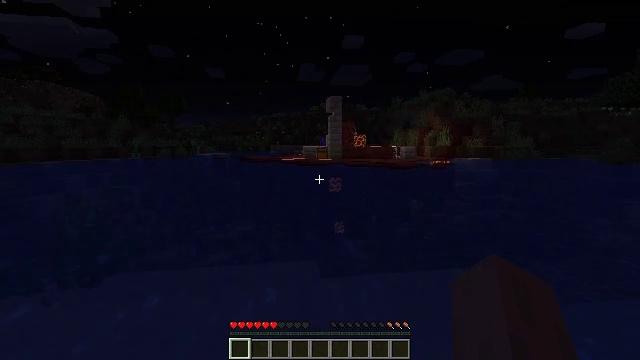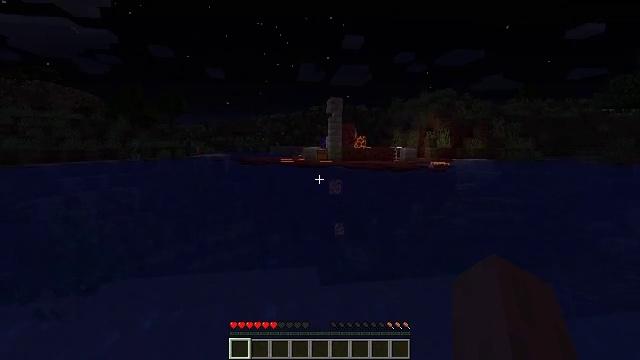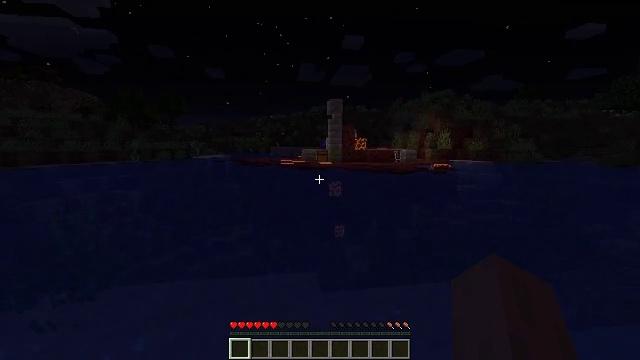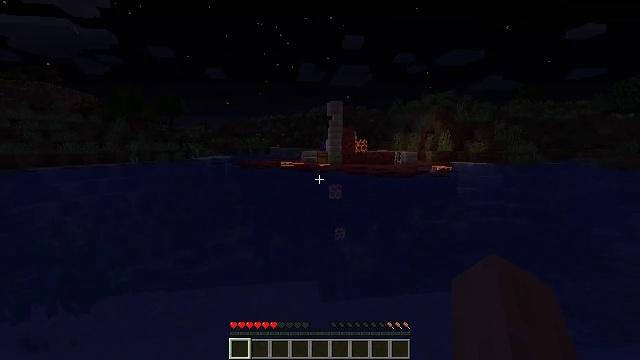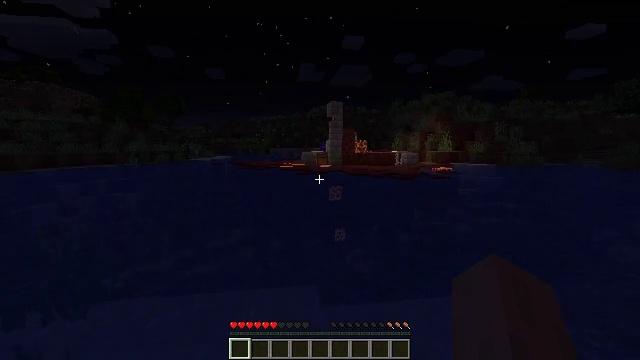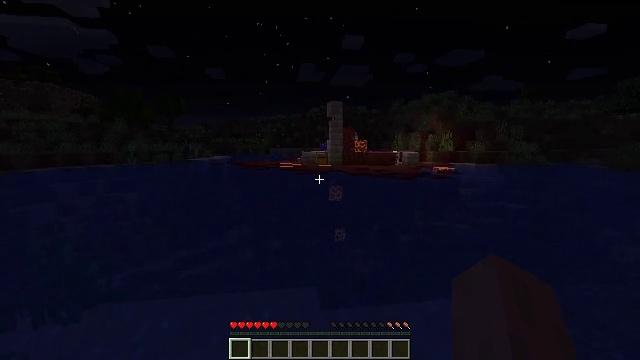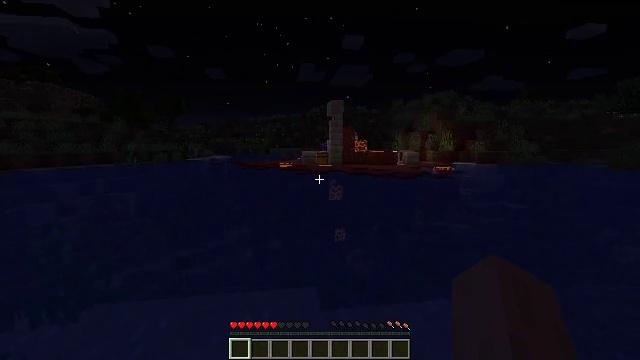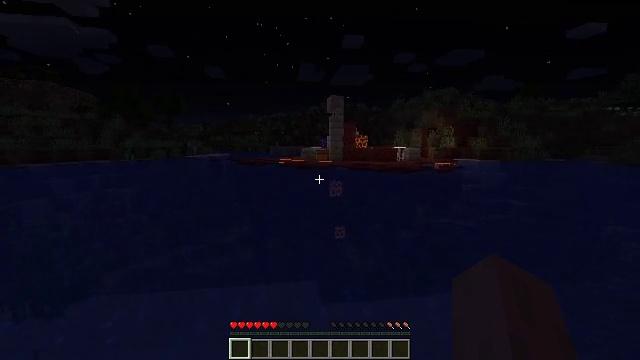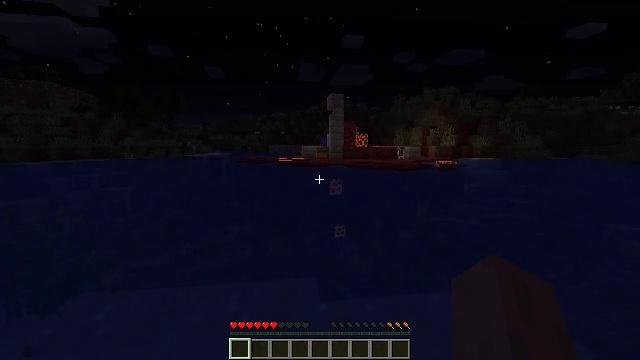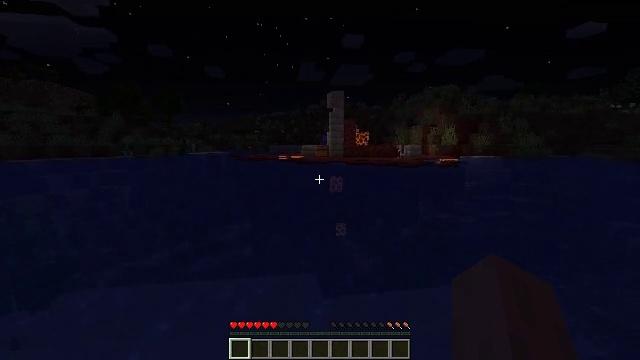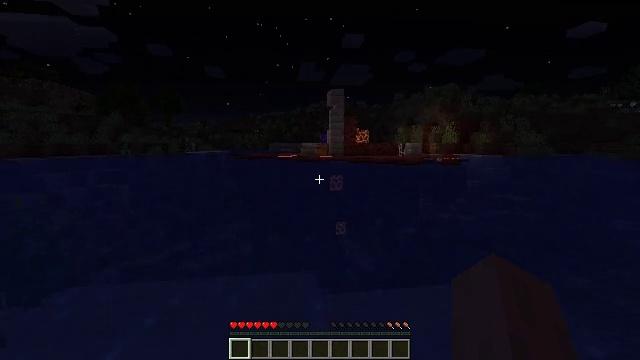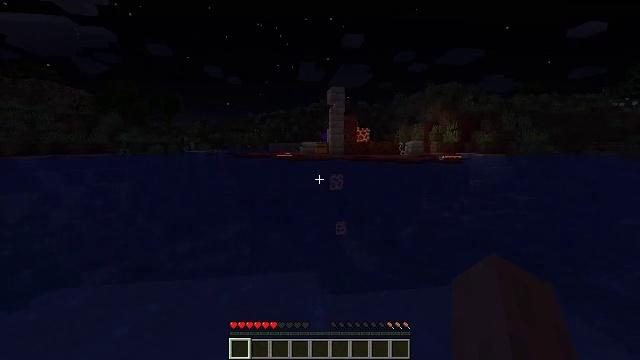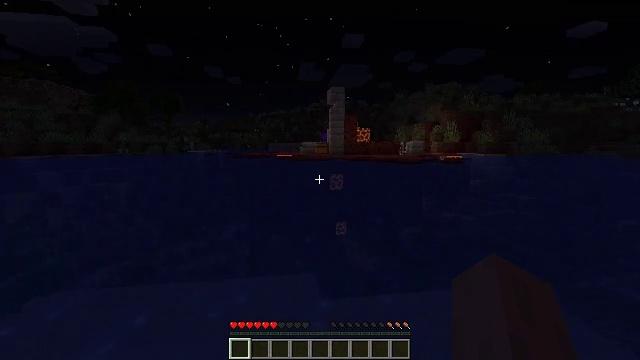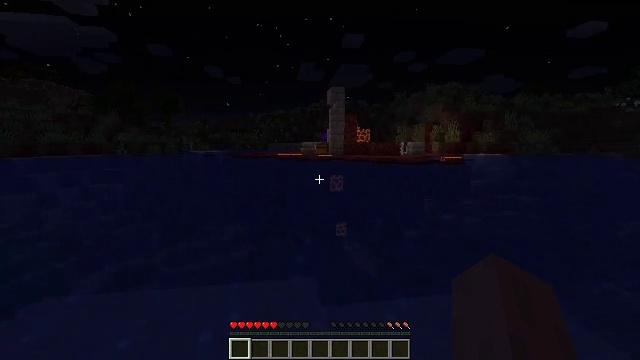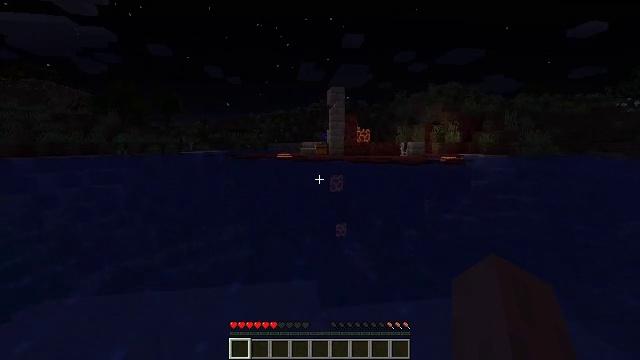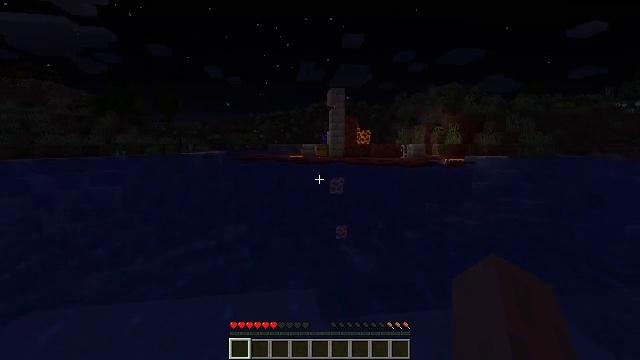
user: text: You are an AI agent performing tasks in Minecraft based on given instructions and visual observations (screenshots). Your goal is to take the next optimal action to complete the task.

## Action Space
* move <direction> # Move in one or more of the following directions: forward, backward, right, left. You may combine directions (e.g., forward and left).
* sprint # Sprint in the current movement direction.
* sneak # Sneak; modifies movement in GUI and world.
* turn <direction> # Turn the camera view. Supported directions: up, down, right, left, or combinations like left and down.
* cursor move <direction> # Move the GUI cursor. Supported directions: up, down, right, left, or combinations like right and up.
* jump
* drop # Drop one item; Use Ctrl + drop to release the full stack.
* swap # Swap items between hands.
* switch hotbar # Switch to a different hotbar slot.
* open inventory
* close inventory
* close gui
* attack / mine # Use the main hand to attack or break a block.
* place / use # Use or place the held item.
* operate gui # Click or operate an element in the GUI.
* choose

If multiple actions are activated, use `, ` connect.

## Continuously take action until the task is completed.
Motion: motion action
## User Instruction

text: Break the grass block.
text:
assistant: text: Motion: move forward, jump
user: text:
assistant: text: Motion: move forward, jump
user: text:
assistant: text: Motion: move forward, jump
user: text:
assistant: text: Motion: move forward, jump
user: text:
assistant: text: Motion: move forward, jump
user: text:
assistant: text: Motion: move forward, jump
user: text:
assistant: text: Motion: move forward, jump
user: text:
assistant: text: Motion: move forward, jump
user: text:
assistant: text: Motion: move forward, jump
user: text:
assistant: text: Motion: move forward, jump
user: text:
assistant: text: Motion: move forward, jump
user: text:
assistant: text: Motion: move forward, jump
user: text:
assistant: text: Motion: move forward, jump
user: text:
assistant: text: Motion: move forward, jump
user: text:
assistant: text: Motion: move forward, jump
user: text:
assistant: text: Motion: move forward, jump
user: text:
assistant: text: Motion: move forward, jump
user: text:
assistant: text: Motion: move forward, jump
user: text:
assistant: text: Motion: move forward, jump
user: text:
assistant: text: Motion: move forward, jump
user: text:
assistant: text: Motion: move forward, jump
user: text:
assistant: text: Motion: move forward, jump
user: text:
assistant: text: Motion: move forward, jump
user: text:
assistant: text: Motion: move forward, jump
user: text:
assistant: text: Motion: move forward, jump
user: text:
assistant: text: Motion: move forward, jump
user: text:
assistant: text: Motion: move forward, jump
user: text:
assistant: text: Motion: move forward, jump
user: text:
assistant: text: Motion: move forward, jump
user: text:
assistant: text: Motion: move forward, jump